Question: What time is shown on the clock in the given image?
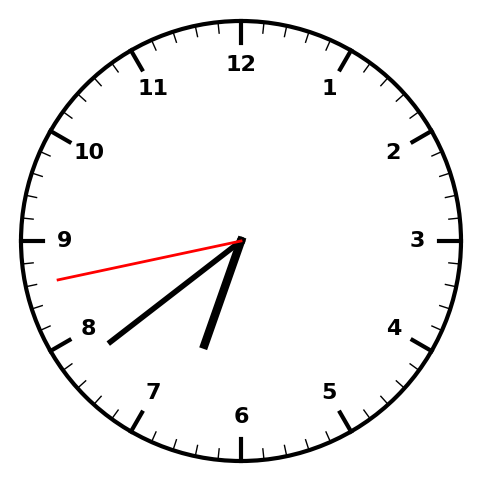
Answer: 06:38:43